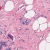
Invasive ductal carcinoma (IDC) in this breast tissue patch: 0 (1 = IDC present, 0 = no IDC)